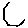
Label: hexagon